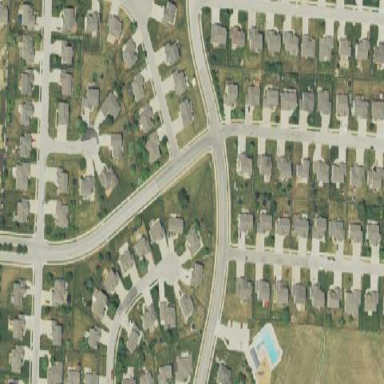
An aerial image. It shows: Residential area composed of single-family homes.